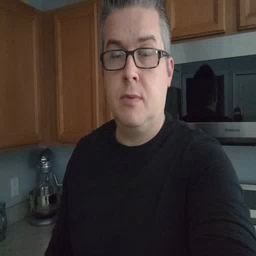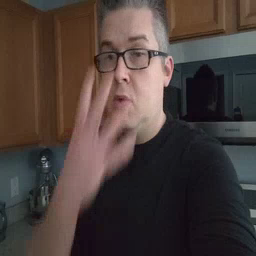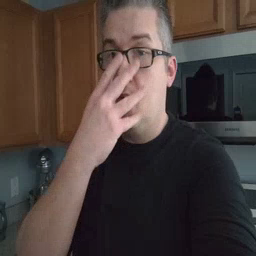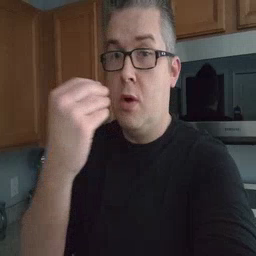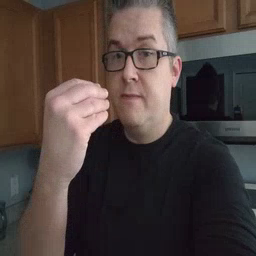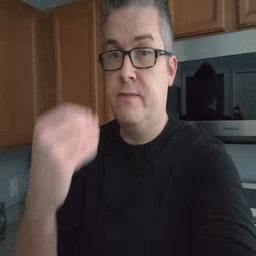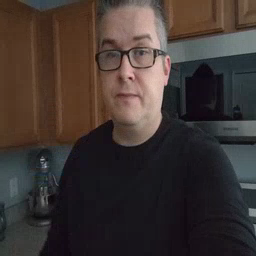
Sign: wolf